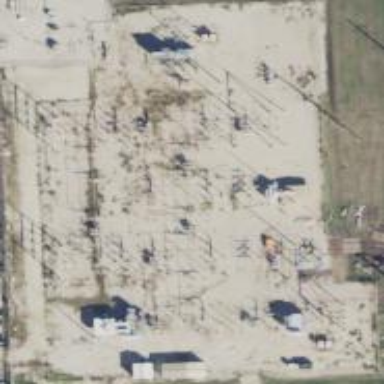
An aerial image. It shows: Outdoor power substation surrounded by fence. This substation operates at the transmission level.